Question: I use filterFunction method of datatable on primefaces 5.0. I want to filter birthday by date range on column header.
On browser console I receive this error:
'''
<?xml version="1.0"
encoding="utf-8"?><partial-response><error><error-name>java.lang.ClassCastException</error-name><error-message><![CDATA[javax.faces.component.UIPanel
cannot be cast to
javax.faces.component.ValueHolder]]></error-message></error></partial-response>
'''
Datatable :
'''
<p:dataTable var="person" value="#{testDateRange.persons}"
id="personTable" paginator="true" styleClass="customTableStyle" editable="true"
rows="10" resizableColumns="true"
emptyMessage="No persons"
filteredValue="#{testDateRange.filteredPersons}"
widgetVar="dateRangeWidget" >
<p:column id="nameId" filterBy="name" sortBy="name" filterMatchMode="contains" headerText="Name">
<h:outputText value="#{person.name}" />
</p:column>
<p:column id="birthdayId" headerText="birthday" filterBy="birthday" filterFunction="#{testDateRange.filterByDate}">
<f:facet name="filter">
<p:calendar id="from" value="#{testDateRange.dateFrom}" styleClass="customCalendar" pattern="dd/MM/yyyy">
<p:ajax event="dateSelect" oncomplete="PF('dateRangeWidget').filter()" update="personTable"/>
</p:calendar>
<p:calendar id="to" value="#{testDateRange.dateTo}" styleClass="customCalendar" pattern="dd/MM/yyyy">
<p:ajax event="dateSelect" oncomplete="PF('dateRangeWidget').filter()" update="personTable"/>
</p:calendar>
</f:facet>
<h:outputText value="#{person.birthday}" >
<f:convertDateTime pattern="dd/MM/yyyy"/>
</h:outputText>
</p:column>
</p:dataTable>
'''
Bean:
'''
@Component("testDateRange")
@Scope("session")
public class TestDateRangeBean {
private List<Person> persons;
List<Person> filteredPersons;
private Date dateFrom;
private Date dateTo;
public TestDateRangeBean() {
persons = new ArrayList<>(Arrays.asList(
new Person("John", new Date(1357016400000L)),
new Person("Will",new Date(1357102800000L)),
new Person("Peter",new Date(1414900800000L)),
new Person("Cris", new Date(1438747200000L)),
new Person("Cemil", new Date(1436068800000L))
));
}
public boolean filterByDate(Object value, Object filter, Locale locale) {
// it fails before calling this method
String filterText = (filter == null) ? null : filter.toString().trim();
if(StringUtils.isEmpty(filterText)) {
return true;
}
if(value == null) {
return false;
}
DateFormat df = new SimpleDateFormat("dd/MM/yyyy");
Date filterDate;
try {
filterDate = df.parse(filterText);
} catch (ParseException e) {
return false;
}
return filterDate.after(dateFrom) && filterDate.before(dateTo);
}
//all the getters and setters
'''

And I have a simple POJO Person class that contains only 'name' and 'birthday'.
How can I filter birthday by the dates I enter on column header. I see that it gets the UIPanel component instead of dates values. (I assume it expects one component with a value, and when it finds two components, it returns the container component itself, am I right?)
Thanks
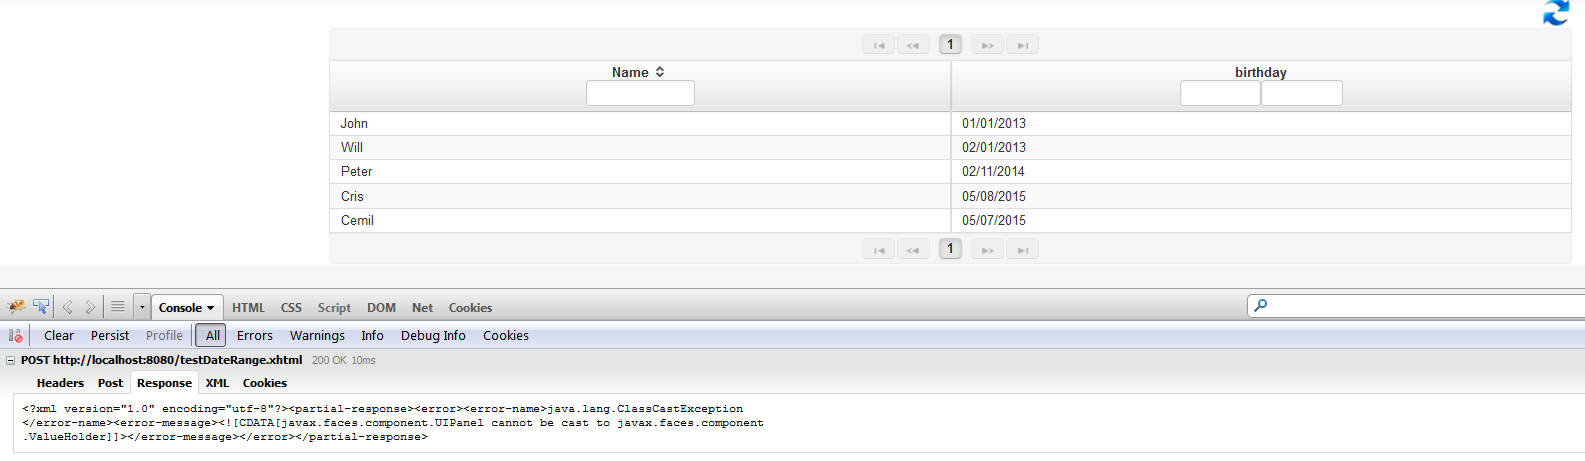
Answer: Advanced solution:
JSF:
'''
<p:column headerText="#{msg.date}" sortBy="#{bean.date}" filterBy="#{bean.date}" filterFunction="#{dateRangeFilter.filterByDate}">
<f:facet name="filter">
<h:inputHidden id="filter" />
</f:facet>
<f:facet name="header">
<h:outputText value="#{msg.date}" />
<br />
<p:calendar id="from" pattern="dd.MM.yyyy">
<p:ajax event="dateSelect" onstart="$(PrimeFaces.escapeClientId('#{p:component('filter')}'))[0].value = $(PrimeFaces.escapeClientId('#{p:component('from')}_input'))[0].value + '-' + $(PrimeFaces.escapeClientId('#{p:component('to')}_input'))[0].value" oncomplete="PF('dataTable').filter()" />
</p:calendar>
<p:calendar id="to" pattern="dd.MM.yyyy">
<p:ajax event="dateSelect" onstart="$(PrimeFaces.escapeClientId('#{p:component('filter')}'))[0].value = $(PrimeFaces.escapeClientId('#{p:component('from')}_input'))[0].value + '-' + $(PrimeFaces.escapeClientId('#{p:component('to')}_input'))[0].value" oncomplete="PF('dataTable').filter()" />
</p:calendar>
</f:facet>
<h:outputText value="#{bean.date}">
<f:convertDateTime type="date" dateStyle="medium" />
</h:outputText>
</p:column>
'''
Filter Bean:
'''
@Named
@ApplicationScoped
public class DateRangeFilter implements Serializable {
private static final Logger LOG = Logger.getLogger(DateRangeFilter.class.getName());
public boolean filterByDate(Object value, Object filter, Locale locale) {
String filterText = (filter == null) ? null : filter.toString().trim();
if (filterText == null || filterText.isEmpty()) {
return true;
}
if (value == null) {
return false;
}
DateFormat df = SimpleDateFormat.getDateInstance(SimpleDateFormat.MEDIUM);
Date filterDate = (Date) value;
Date dateFrom;
Date dateTo;
try {
String fromPart = filterText.substring(0, filterText.indexOf("-"));
String toPart = filterText.substring(filterText.indexOf("-") + 1);
dateFrom = fromPart.isEmpty() ? null : df.parse(fromPart);
dateTo = toPart.isEmpty() ? null : df.parse(toPart);
} catch (ParseException pe) {
LOG.log(Level.SEVERE, "unable to parse date: " + filterText, pe);
return false;
}
return (dateFrom == null || filterDate.after(dateFrom)) && (dateTo == null || filterDate.before(dateTo));
}
}
'''